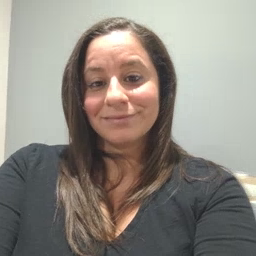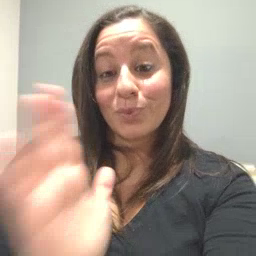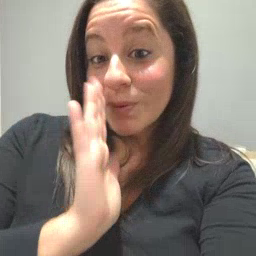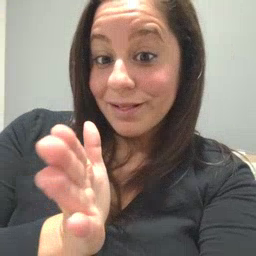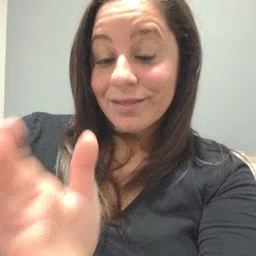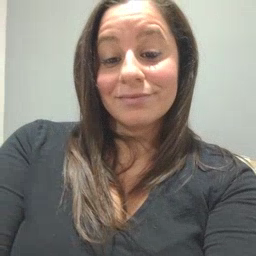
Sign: will